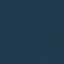
Label: SeaLake